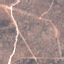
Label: HerbaceousVegetation